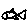
Label: fish